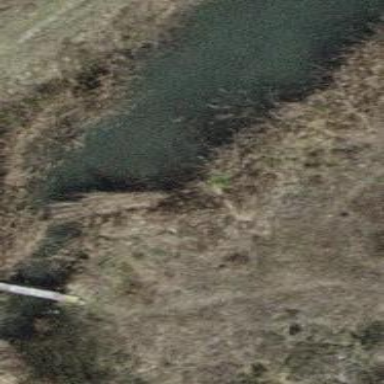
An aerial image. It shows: Reedbed in wetland area.